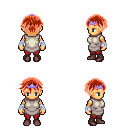
a pixel art fantasy rpg character, female body template, human, tanned skin, white tunic, red pants, red short bangs hairstyle, purple tiara, white cloth bandages, maroon shoes, four views (front, back, left, right), 2x2 character sprite sheet, small pixel art, hard edges, no anti-aliasing